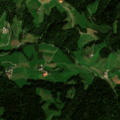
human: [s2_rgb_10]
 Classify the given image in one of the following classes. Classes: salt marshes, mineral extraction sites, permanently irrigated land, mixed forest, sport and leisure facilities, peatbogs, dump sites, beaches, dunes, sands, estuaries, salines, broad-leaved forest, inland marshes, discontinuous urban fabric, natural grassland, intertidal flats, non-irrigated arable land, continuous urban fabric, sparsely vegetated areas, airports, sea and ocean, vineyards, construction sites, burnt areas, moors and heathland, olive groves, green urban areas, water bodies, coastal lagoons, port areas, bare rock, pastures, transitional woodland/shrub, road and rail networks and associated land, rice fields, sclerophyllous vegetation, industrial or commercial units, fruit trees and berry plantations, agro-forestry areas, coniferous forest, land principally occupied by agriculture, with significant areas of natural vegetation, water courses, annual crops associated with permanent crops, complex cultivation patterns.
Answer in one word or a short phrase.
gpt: pastures, land principally occupied by agriculture, with significant areas of natural vegetation, coniferous forest, mixed forest